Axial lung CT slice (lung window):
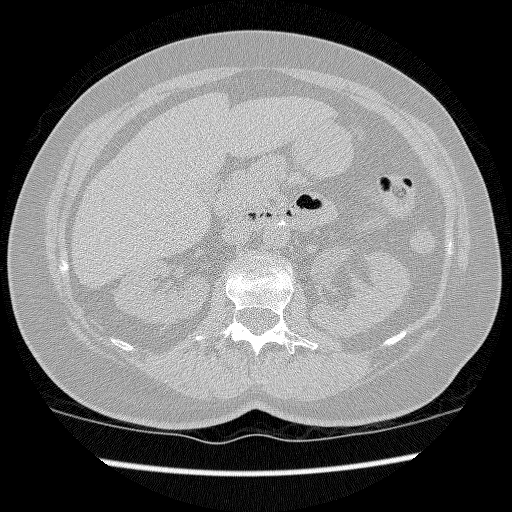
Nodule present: no